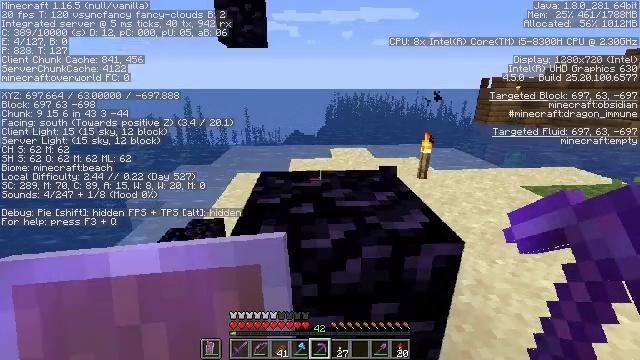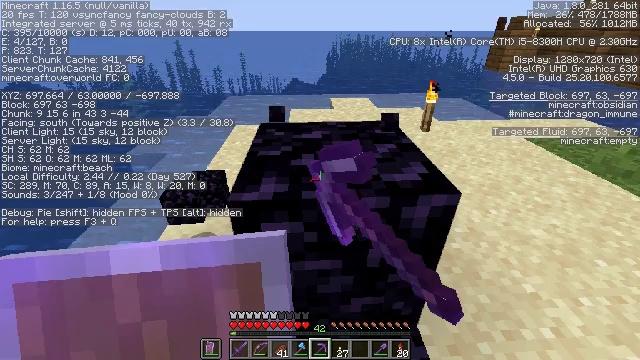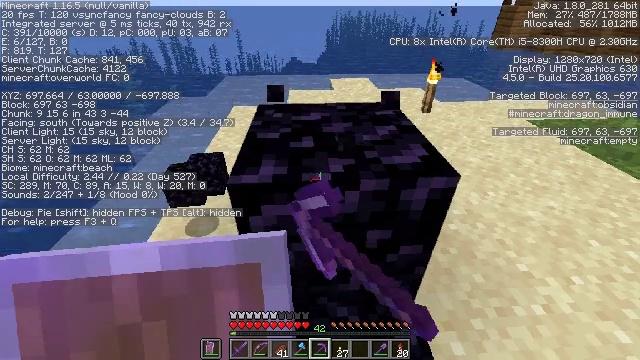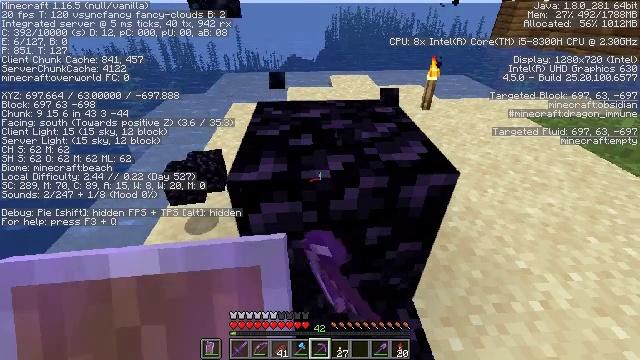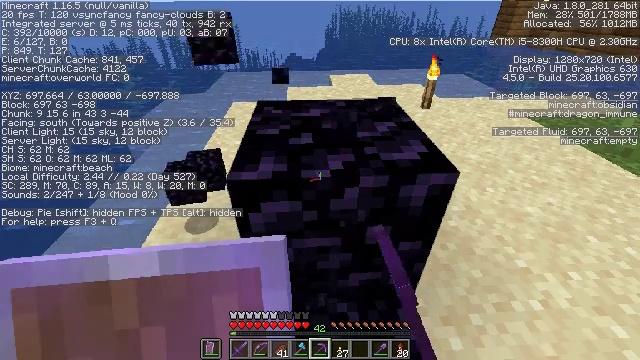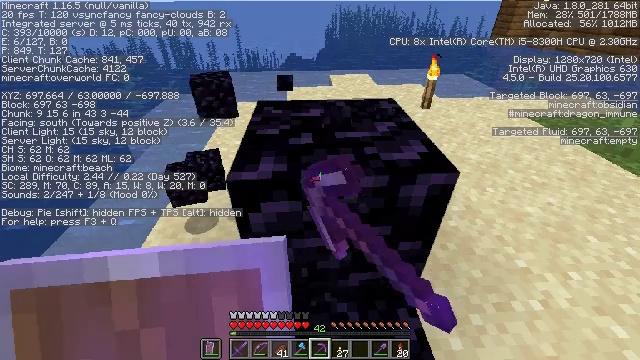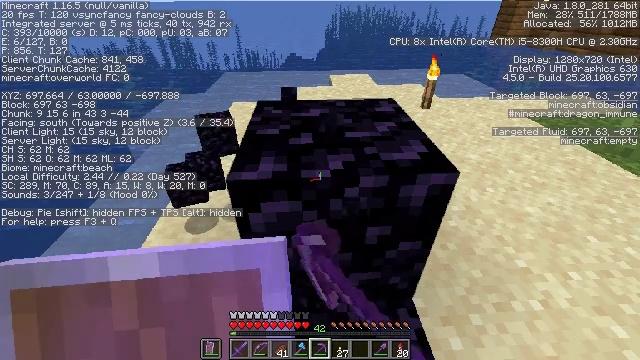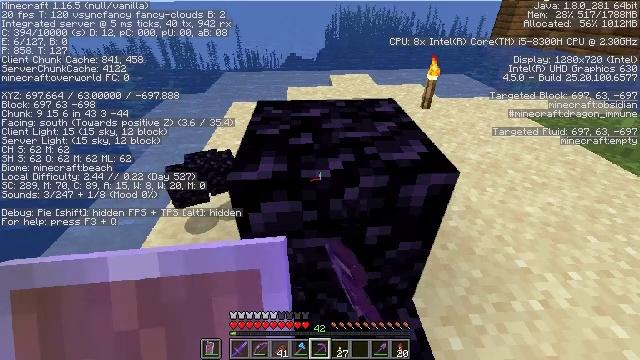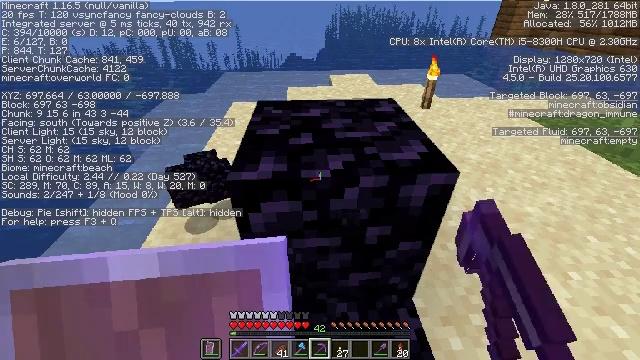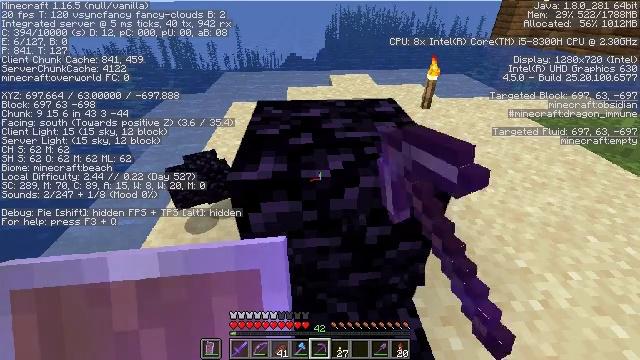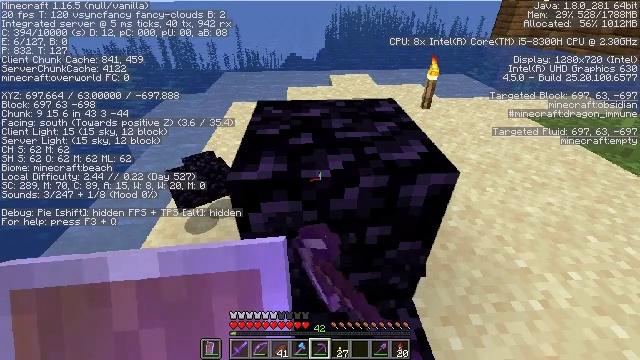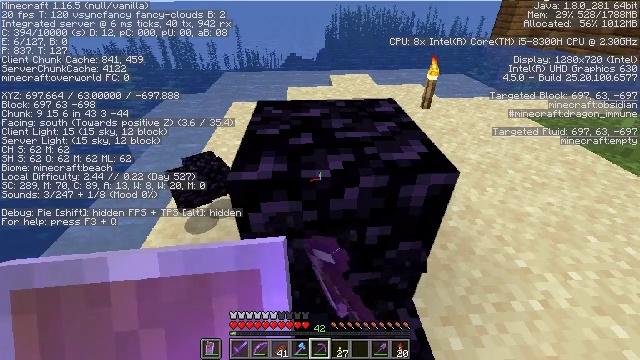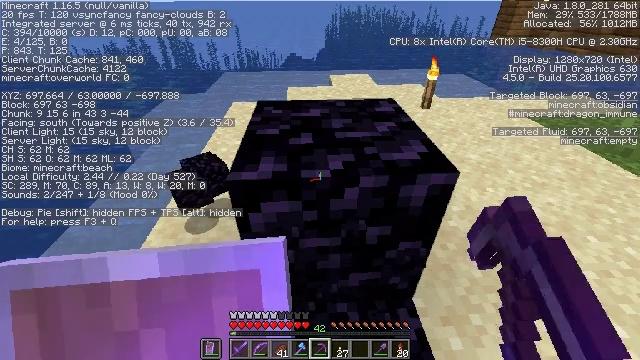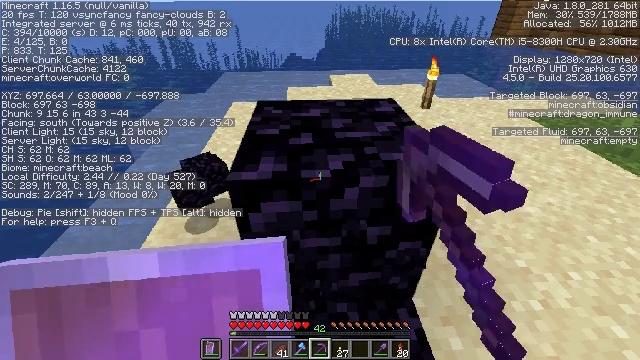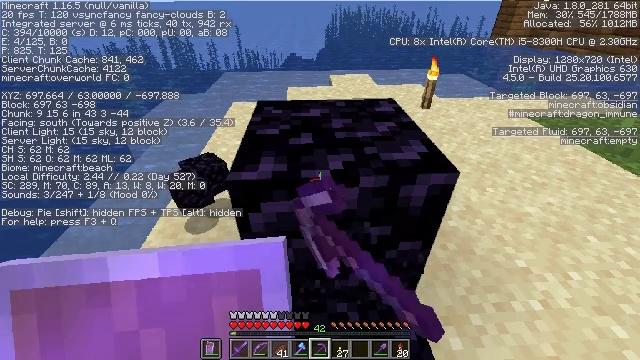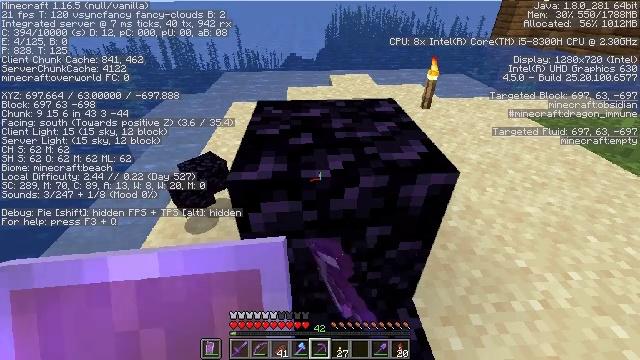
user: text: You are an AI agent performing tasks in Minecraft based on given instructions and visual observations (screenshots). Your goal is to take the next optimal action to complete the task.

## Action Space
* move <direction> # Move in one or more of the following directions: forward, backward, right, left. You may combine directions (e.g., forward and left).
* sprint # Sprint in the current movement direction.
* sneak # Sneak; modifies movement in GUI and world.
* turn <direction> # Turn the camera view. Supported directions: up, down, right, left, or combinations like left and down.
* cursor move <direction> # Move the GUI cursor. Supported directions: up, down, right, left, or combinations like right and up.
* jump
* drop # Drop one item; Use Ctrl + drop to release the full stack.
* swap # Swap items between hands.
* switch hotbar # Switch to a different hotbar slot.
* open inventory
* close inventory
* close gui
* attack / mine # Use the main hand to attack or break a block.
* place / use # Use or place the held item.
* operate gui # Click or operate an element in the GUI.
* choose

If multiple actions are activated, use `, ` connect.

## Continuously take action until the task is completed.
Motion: motion action
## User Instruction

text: Collect obsidian for crafting.
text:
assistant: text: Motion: turn down, attack / mine
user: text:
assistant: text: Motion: turn down, attack / mine
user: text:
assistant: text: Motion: attack / mine
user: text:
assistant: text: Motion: attack / mine
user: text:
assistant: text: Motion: attack / mine
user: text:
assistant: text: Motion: attack / mine
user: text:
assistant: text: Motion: attack / mine
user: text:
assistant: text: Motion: attack / mine
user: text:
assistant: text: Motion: attack / mine
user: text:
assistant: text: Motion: attack / mine
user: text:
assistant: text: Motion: attack / mine
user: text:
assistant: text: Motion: attack / mine
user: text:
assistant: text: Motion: attack / mine
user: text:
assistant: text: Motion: attack / mine
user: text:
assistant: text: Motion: attack / mine
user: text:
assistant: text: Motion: attack / mine
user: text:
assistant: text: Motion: attack / mine
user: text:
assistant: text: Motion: attack / mine
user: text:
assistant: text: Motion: attack / mine
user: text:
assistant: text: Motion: attack / mine
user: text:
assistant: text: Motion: attack / mine
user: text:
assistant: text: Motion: attack / mine
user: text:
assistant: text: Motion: attack / mine
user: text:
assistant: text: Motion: attack / mine
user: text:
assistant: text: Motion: attack / mine
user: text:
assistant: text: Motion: attack / mine
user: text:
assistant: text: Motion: attack / mine
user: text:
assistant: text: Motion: attack / mine
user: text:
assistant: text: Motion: attack / mine
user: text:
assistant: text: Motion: attack / mine